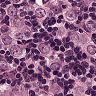
Metastatic tissue present: yes